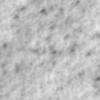
Label: no_change